Field crop: maize
Growth stage: 2
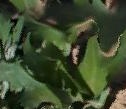
Species: maize